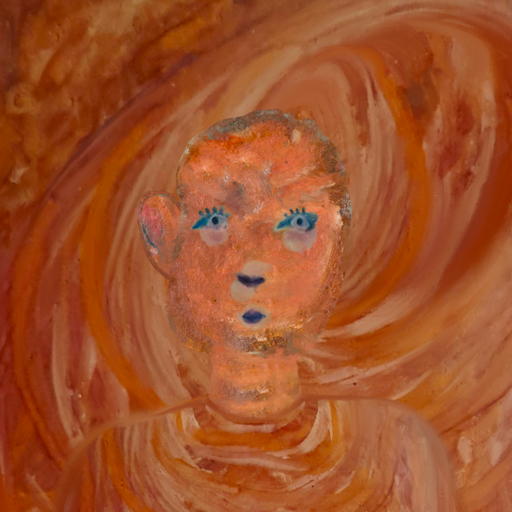
Background: Pious_Lady, Head And Neck Front: Boggyland, Face Front: Hill_Girl, Bust: Pious_Lady, Hair Front: Blank, Head Accessory: Blank, Second Necklace: Blank, Necklace: Blank, Baby: Blank